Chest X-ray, PA view. Patient: 61 years old, sex M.
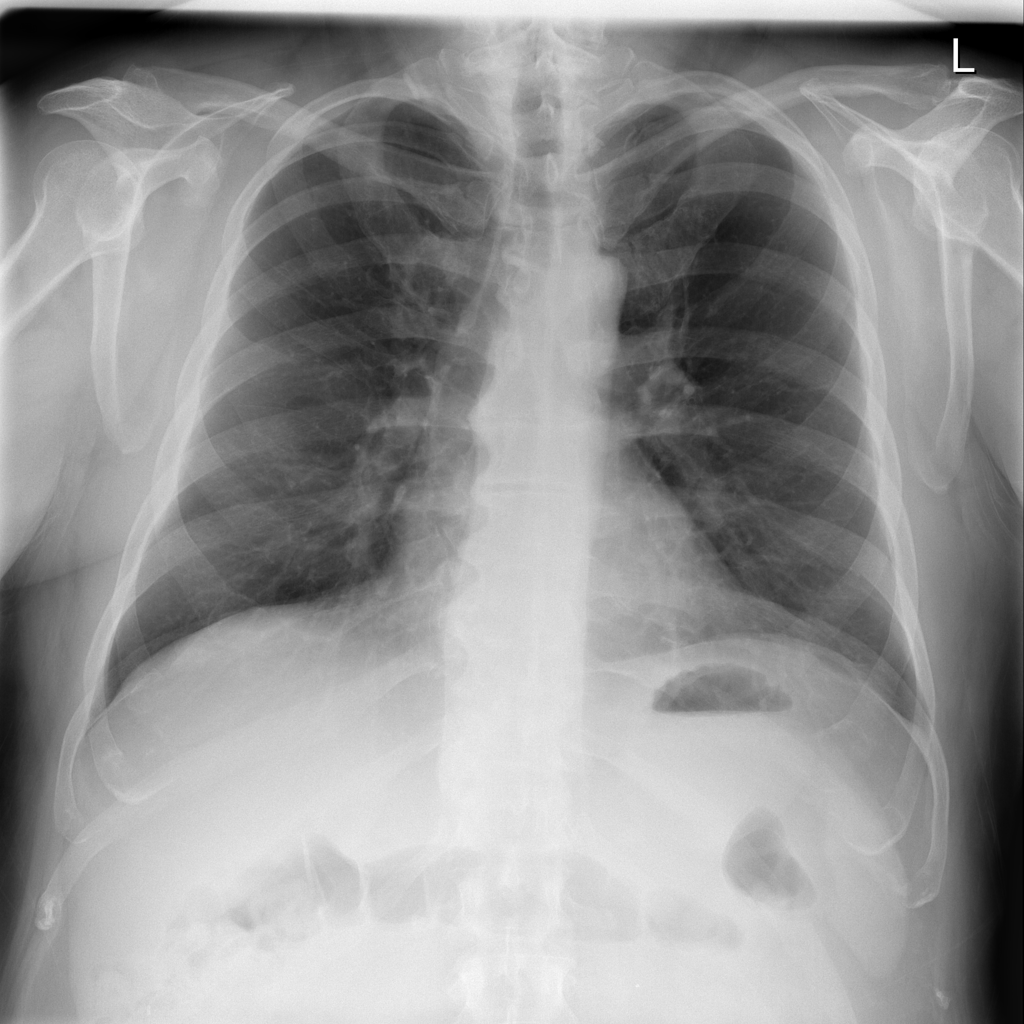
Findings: No Finding